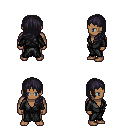
a pixel art fantasy rpg character, male body template, human, dark skin, gray robe, red pants, raven left-swept hairstyle, four views (front, back, left, right), 2x2 character sprite sheet, small pixel art, hard edges, no anti-aliasing